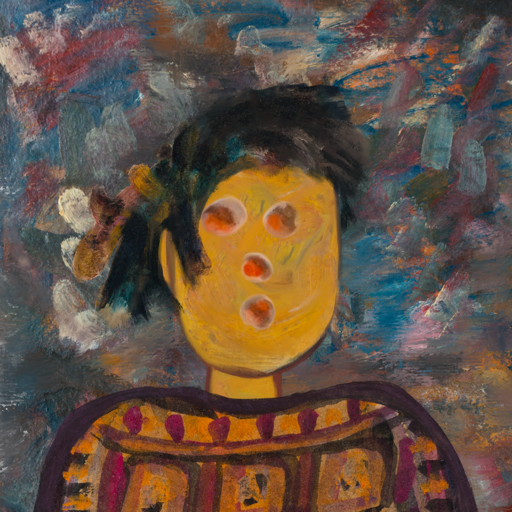
Background: Boggyland, Head And Neck Front: After_Raid, Face Front: Rupkatha, Bust: Doll, Hair Front: Pipe, Head Accessory: Blank, Second Necklace: Blank, Necklace: Blank, Baby: Blank